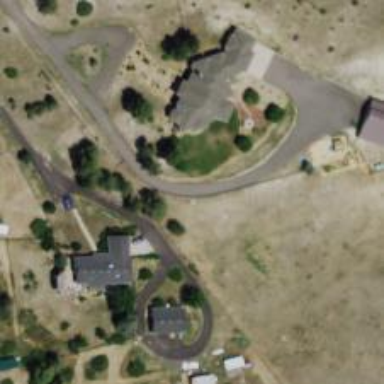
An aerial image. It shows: Driveway leading to service road.